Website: home-depot
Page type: customer-info-address
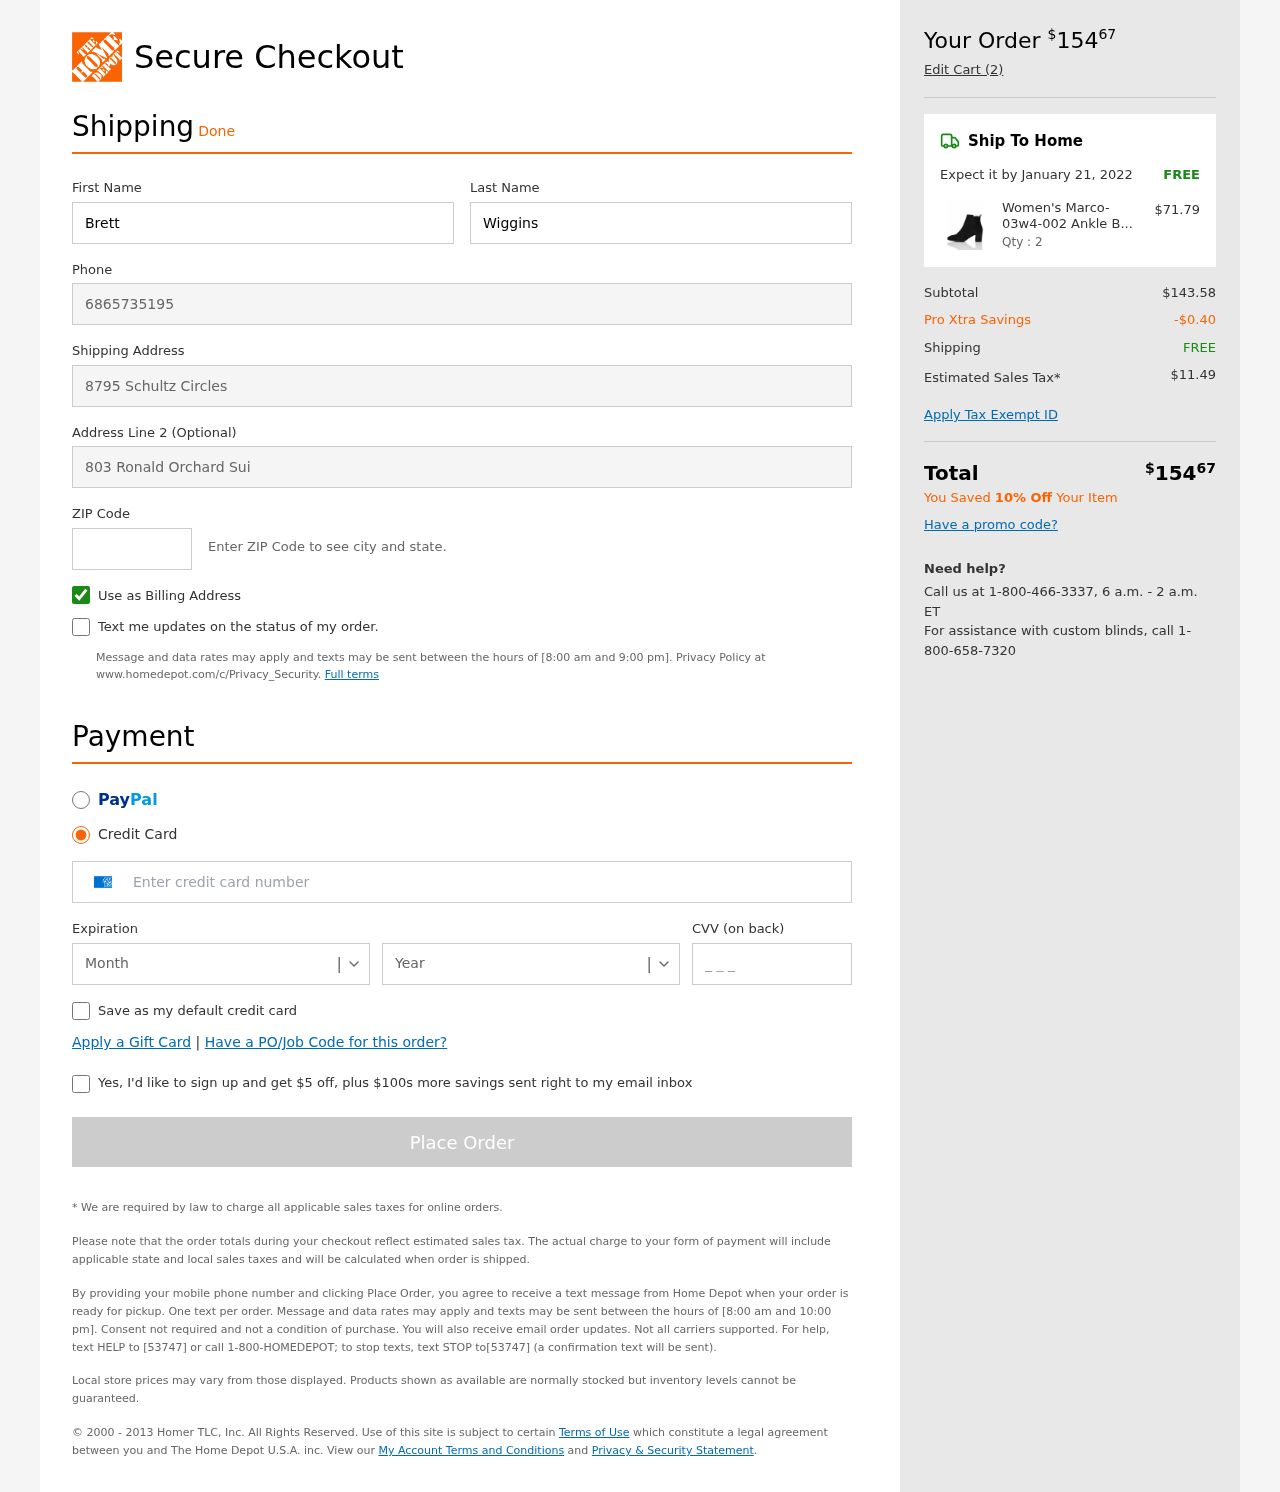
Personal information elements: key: PII_CARD_CVV
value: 7846
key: PII_CARD_EXPIRY_MONTH
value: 07
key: PII_CARD_EXPIRY_YEAR
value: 27
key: PII_CARD_NUMBER
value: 3763 7758 3976 780
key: PII_FIRSTNAME
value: Brett
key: PII_LASTNAME
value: Wiggins
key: PII_PHONE
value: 6865735195
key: PII_POSTCODE
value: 25118
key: PII_STREET
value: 8795 Schultz Circles
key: PII_STREET2
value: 803 Ronald Orchard Suite 276
Product elements: key: PRODUCT1_NAME
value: Women's Marco-03w4-002 Ankle Boots, Black, US 5
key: PRODUCT1_PRICE
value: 71.79
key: PRODUCT1_QUANTITY
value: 2
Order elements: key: ORDER_TOTAL
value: $15467
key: ORDER_NUM_ITEMS
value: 2
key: ORDER_DELIVERY_DATE
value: January 21, 2022
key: ORDER_SHIPPING_COST
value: FREE
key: ORDER_SUBTOTAL
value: $143.58
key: ORDER_DISCOUNT
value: -$0.40
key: ORDER_SHIPPING_COST2
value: FREE
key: ORDER_TAX
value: $11.49
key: ORDER_TOTAL2
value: $15467
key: ORDER_SAVINGS_MESSAGE
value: You Saved 10% Off Your Item